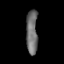
Tissue: prostate
Cell type: T cells
Senescence score: 0.77
Nuclear area (px): 498
Mean DAPI intensity: 109.145